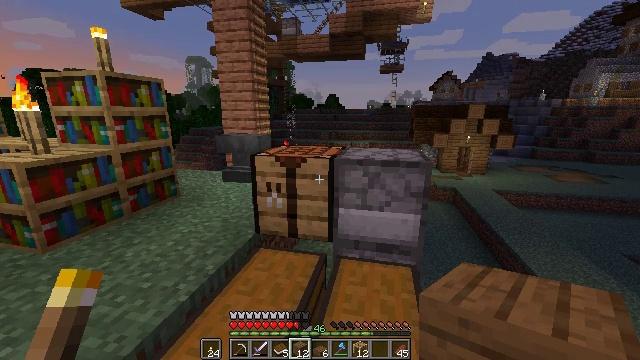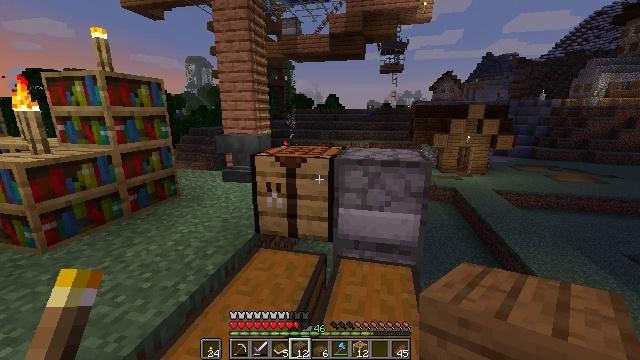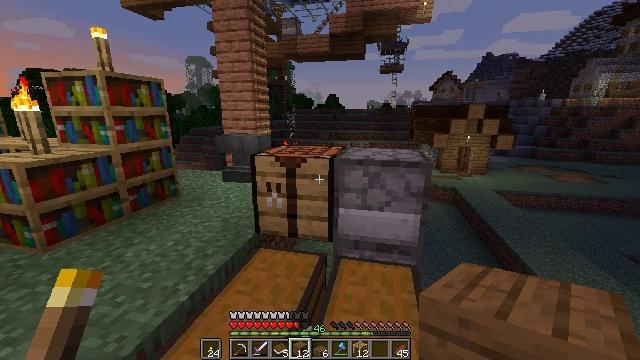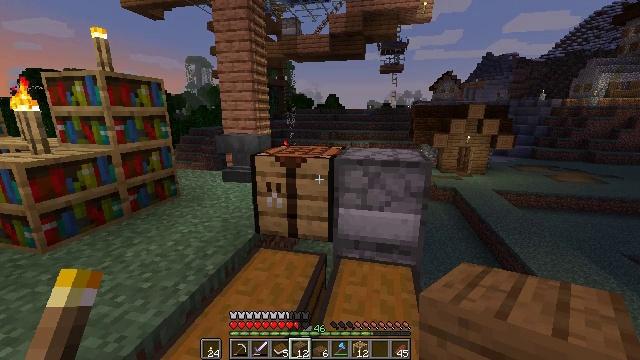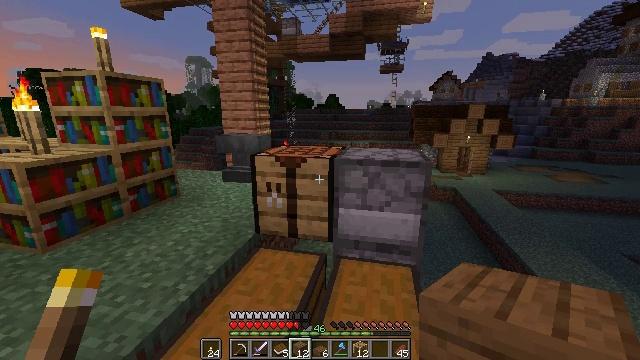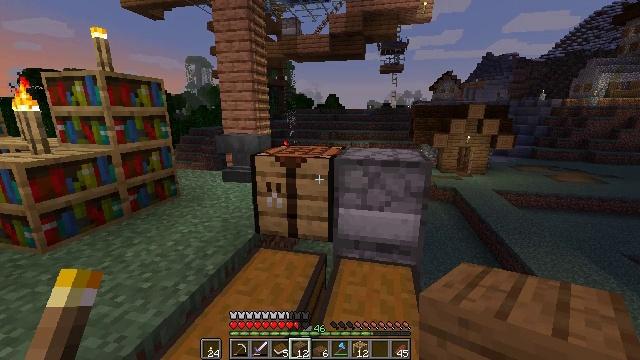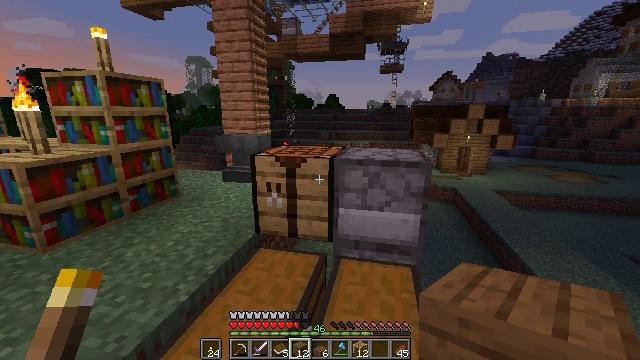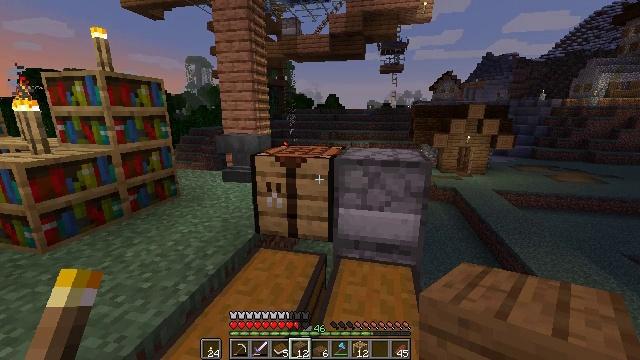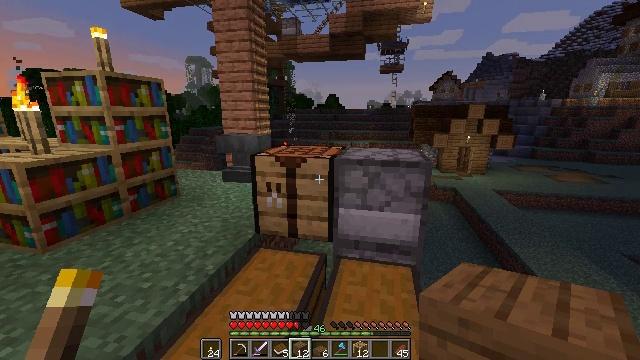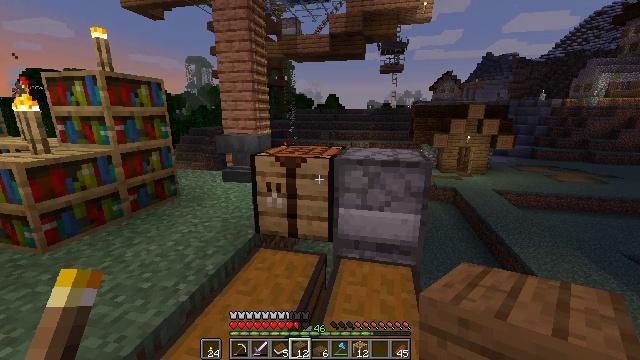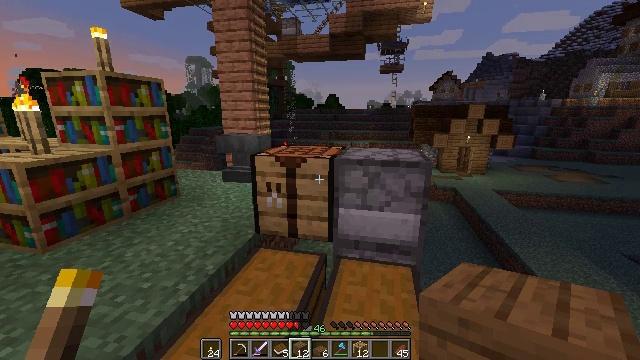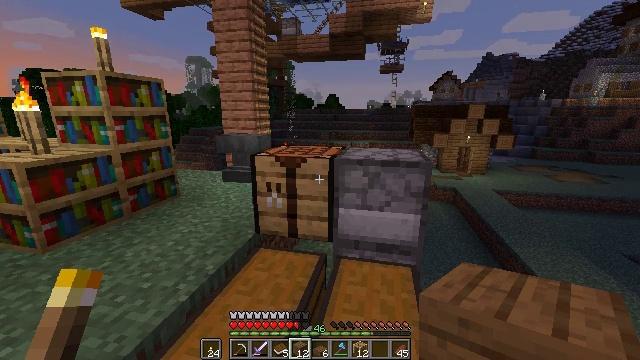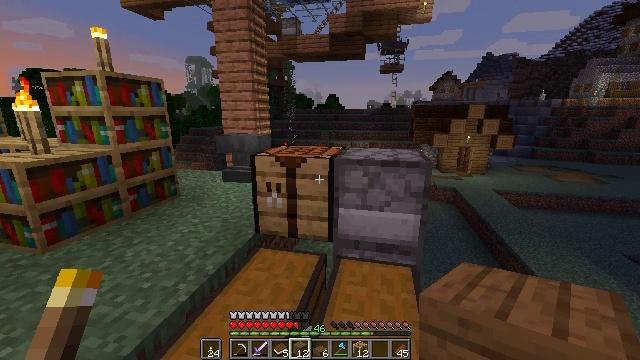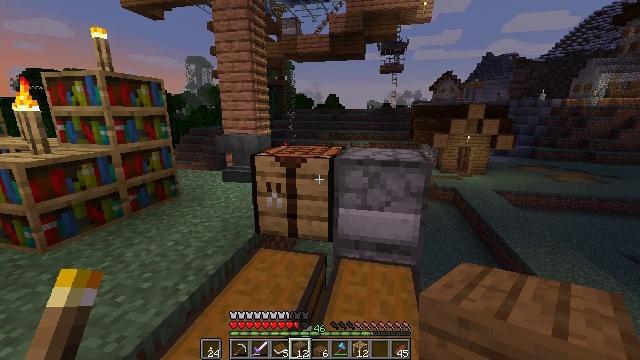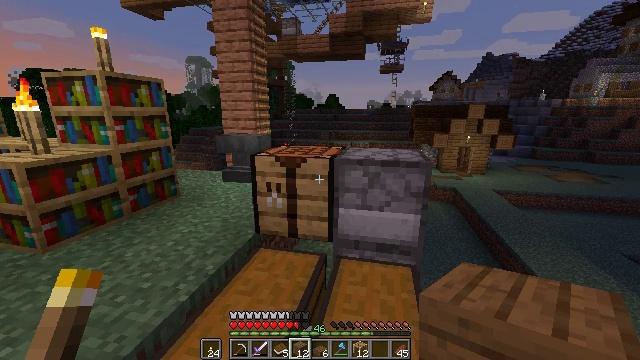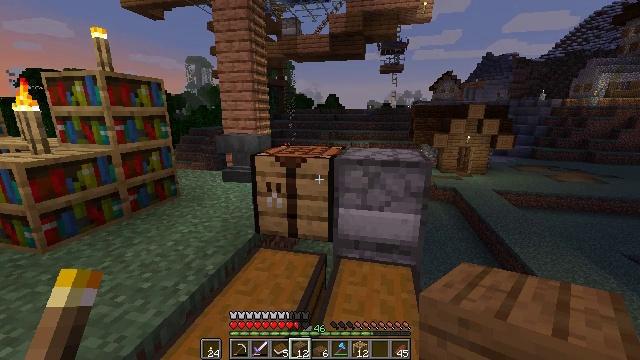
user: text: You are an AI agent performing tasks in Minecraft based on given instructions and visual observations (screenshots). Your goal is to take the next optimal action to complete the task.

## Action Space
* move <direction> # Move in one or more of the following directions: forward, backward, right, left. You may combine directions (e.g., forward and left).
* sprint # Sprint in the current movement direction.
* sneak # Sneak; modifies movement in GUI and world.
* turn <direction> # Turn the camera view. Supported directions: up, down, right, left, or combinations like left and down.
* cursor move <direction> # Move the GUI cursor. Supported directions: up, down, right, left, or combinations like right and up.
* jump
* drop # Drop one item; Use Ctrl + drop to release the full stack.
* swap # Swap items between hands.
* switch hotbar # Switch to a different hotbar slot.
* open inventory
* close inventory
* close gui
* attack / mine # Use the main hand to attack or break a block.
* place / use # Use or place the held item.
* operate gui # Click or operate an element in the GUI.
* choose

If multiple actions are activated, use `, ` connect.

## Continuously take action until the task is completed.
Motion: motion action
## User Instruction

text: With the crafting table, create a spruce fence gate from sticks and planks.
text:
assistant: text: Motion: no_op
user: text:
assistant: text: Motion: no_op
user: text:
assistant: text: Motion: no_op
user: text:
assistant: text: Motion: no_op
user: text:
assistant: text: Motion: no_op
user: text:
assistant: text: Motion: no_op
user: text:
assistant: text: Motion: no_op
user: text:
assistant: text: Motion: no_op
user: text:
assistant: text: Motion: no_op
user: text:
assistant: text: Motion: no_op
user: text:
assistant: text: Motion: no_op
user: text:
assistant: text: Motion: no_op
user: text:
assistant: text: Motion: no_op
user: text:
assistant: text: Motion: no_op
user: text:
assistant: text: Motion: no_op
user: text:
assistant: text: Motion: no_op
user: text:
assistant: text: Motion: no_op
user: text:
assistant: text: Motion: no_op
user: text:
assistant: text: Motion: no_op
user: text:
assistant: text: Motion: no_op
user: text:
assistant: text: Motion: no_op
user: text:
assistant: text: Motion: no_op
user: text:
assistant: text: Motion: no_op
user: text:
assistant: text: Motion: no_op
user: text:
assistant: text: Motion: no_op
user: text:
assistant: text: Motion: no_op
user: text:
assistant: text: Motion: no_op
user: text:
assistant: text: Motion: no_op
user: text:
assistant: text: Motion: no_op
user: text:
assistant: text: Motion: no_op